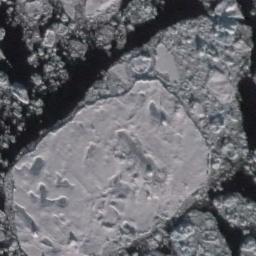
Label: sea_ice